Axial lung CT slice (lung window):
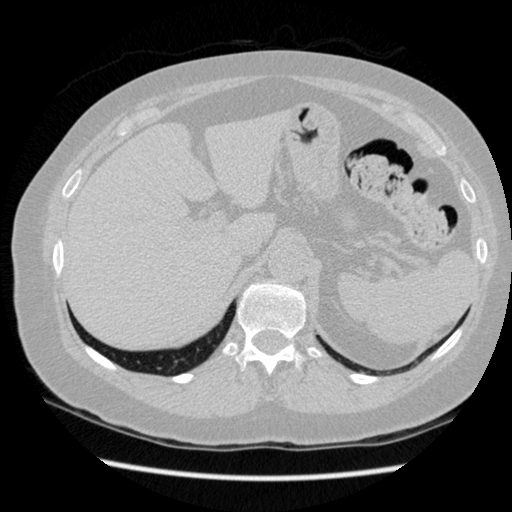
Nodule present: no